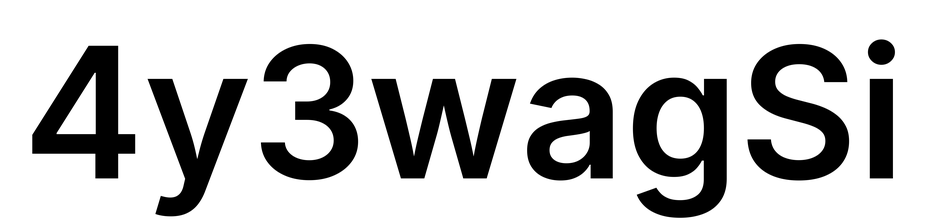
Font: Inter_SemiBold